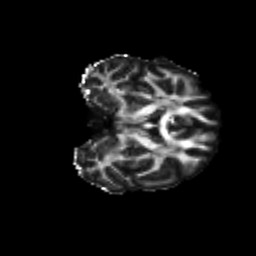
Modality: FA
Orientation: coronal
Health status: ill
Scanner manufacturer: siemens
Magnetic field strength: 3 T
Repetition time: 6.7 s
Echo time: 0.1 s